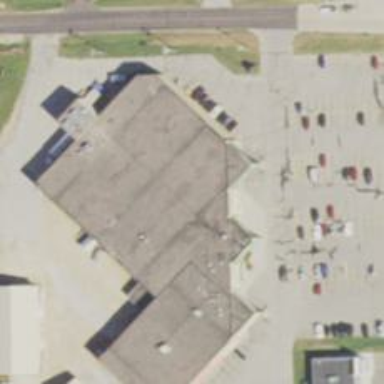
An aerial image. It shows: Supermarket.